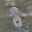
Label: 8